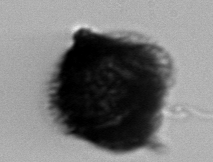
Label: Gonyaulax